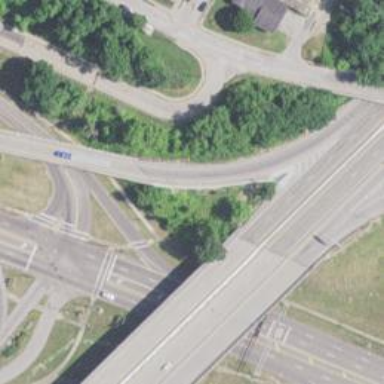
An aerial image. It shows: Trunk link highway.